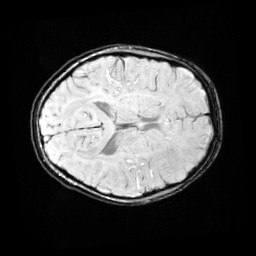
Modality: SWI
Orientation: axial
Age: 11
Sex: female
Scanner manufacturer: siemens
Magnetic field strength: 3 T
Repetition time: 0.027 s
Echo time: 0.02 s